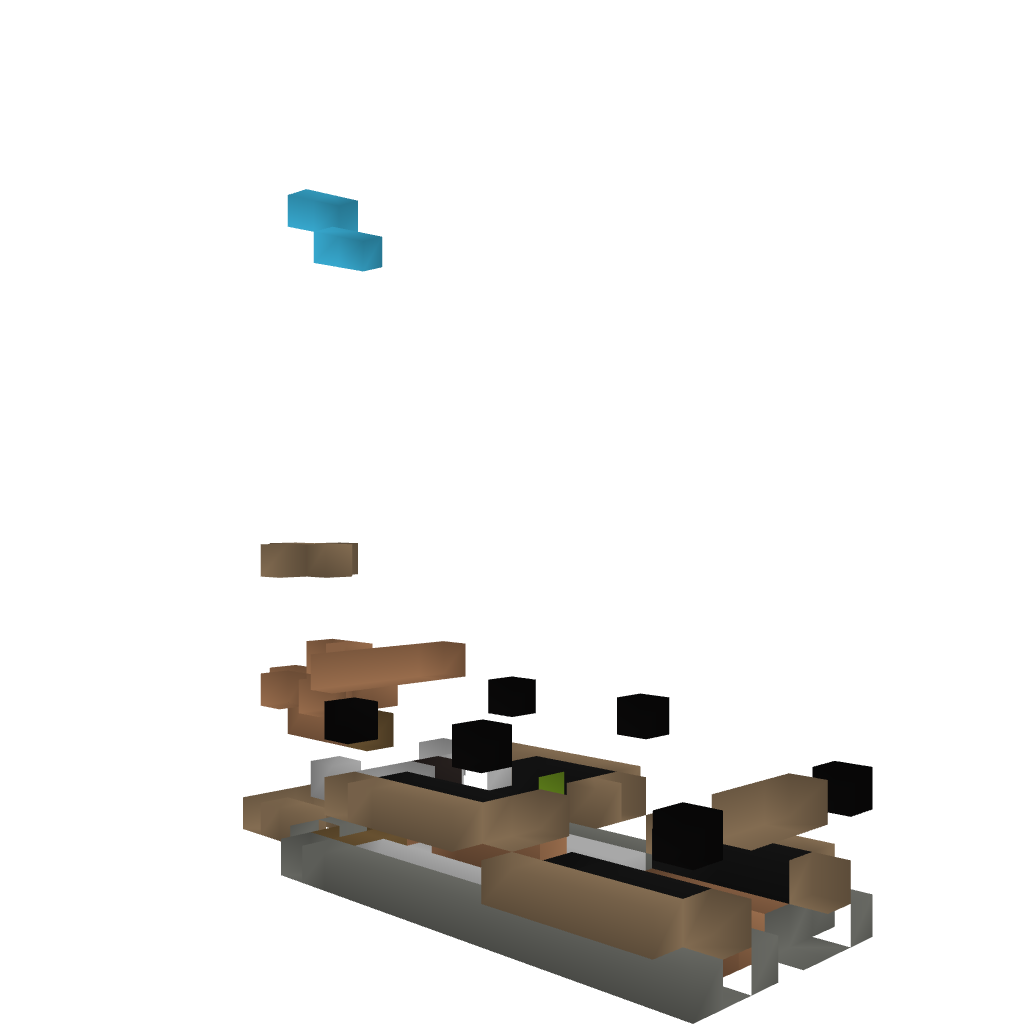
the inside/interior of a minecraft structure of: Pumpkin &amp; Melon Farm